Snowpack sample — Buffalo Mountain, Silverthorne, Colorado, USA (1/25/25, 10:11 AM MST)
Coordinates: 39.6222, -106.1139
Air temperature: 22 °F
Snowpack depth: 110 cm
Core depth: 40 cm
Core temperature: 46.4 °F
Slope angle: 12°, slope face: 102°
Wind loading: high
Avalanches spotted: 0
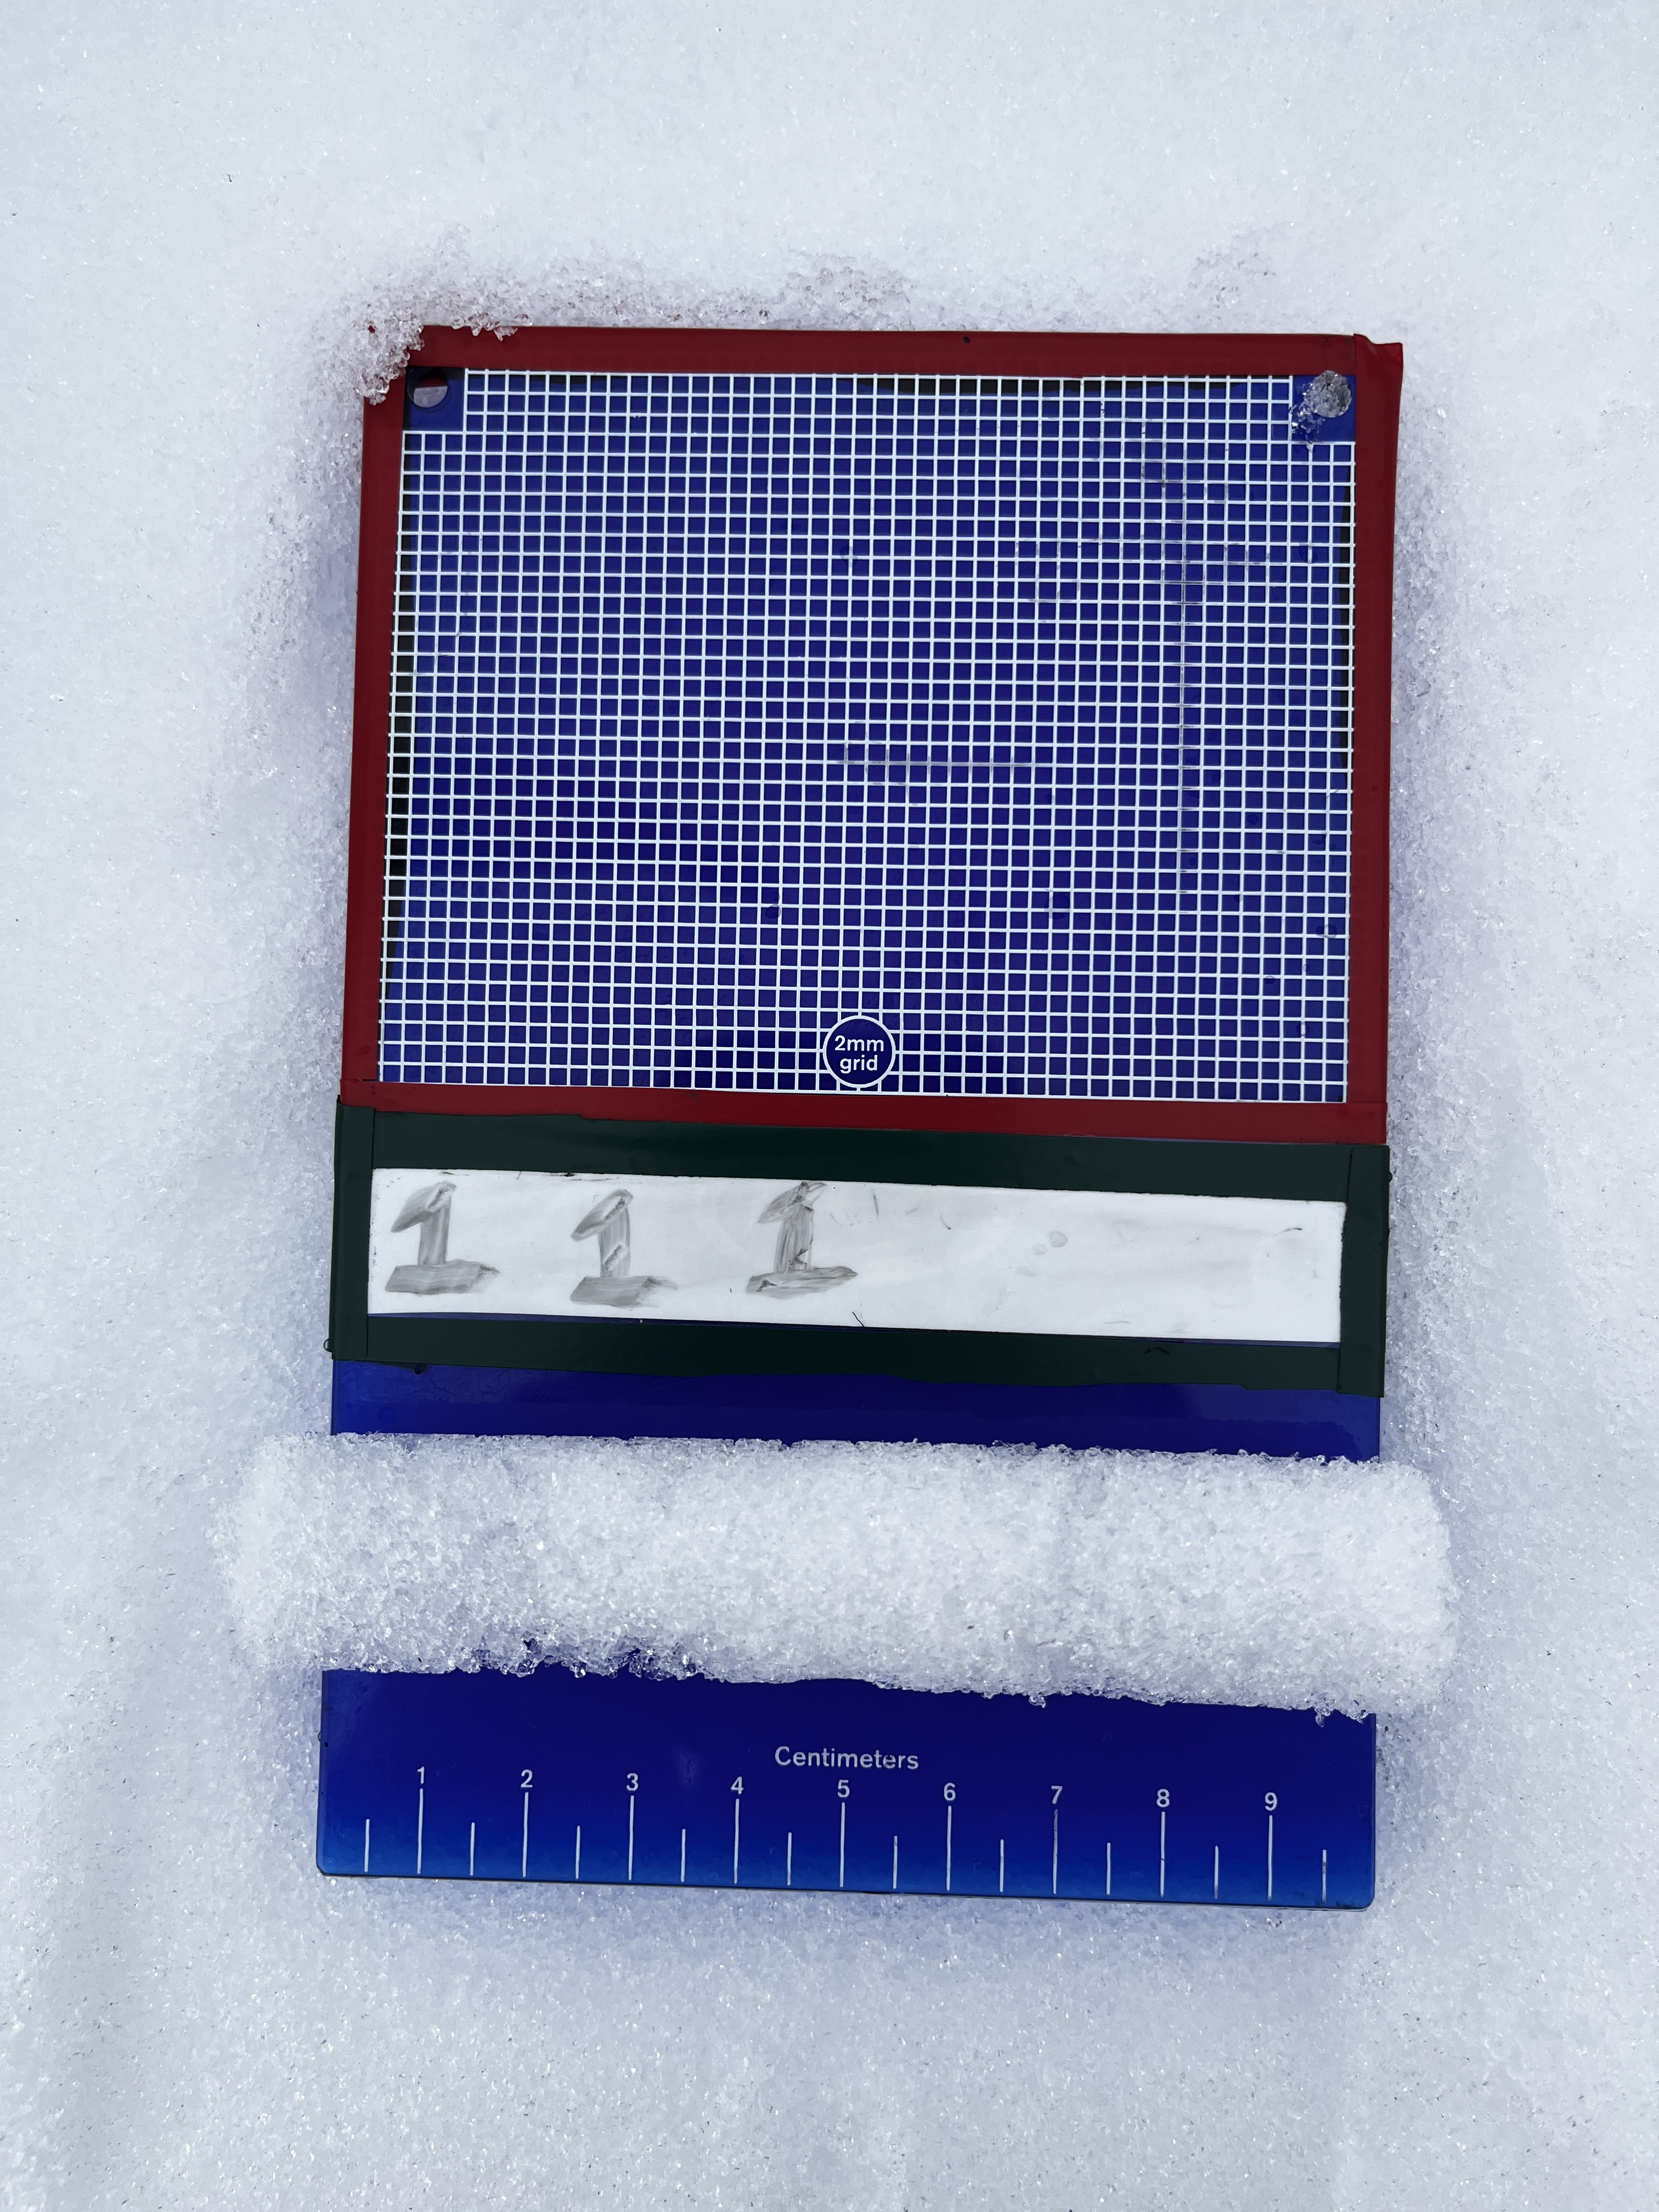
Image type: crystal_card
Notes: No avalanches nearby, collected on the outskirts of a fire break 15 meters from the treeline, on way to Buffalo and Red Mountain